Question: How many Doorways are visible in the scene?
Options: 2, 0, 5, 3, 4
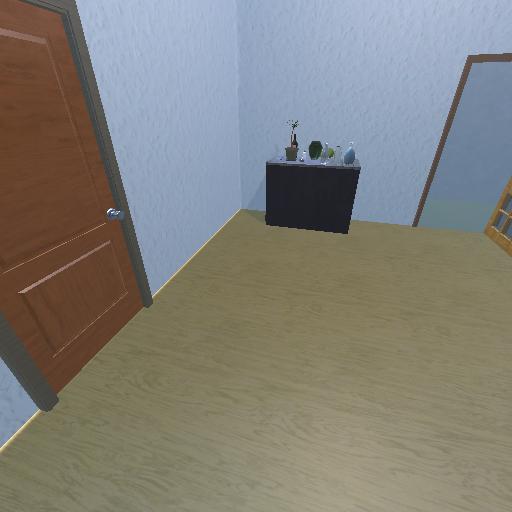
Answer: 2